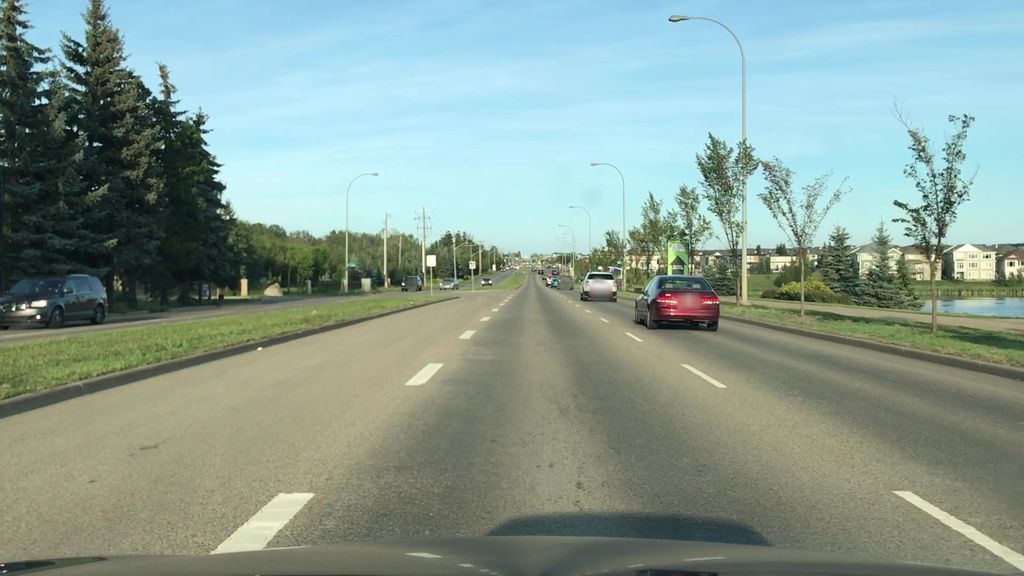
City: edmonton